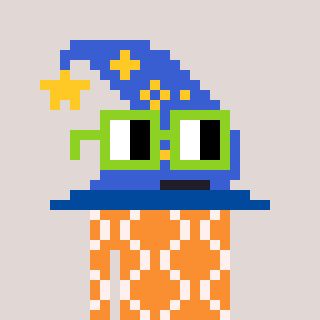
a pixel art character with square light green glasses, a wizard hat-shaped head and a orange-colored body on a warm background